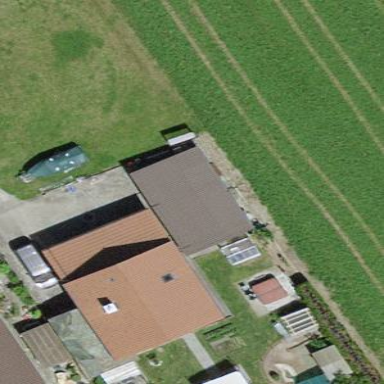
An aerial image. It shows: Barn.